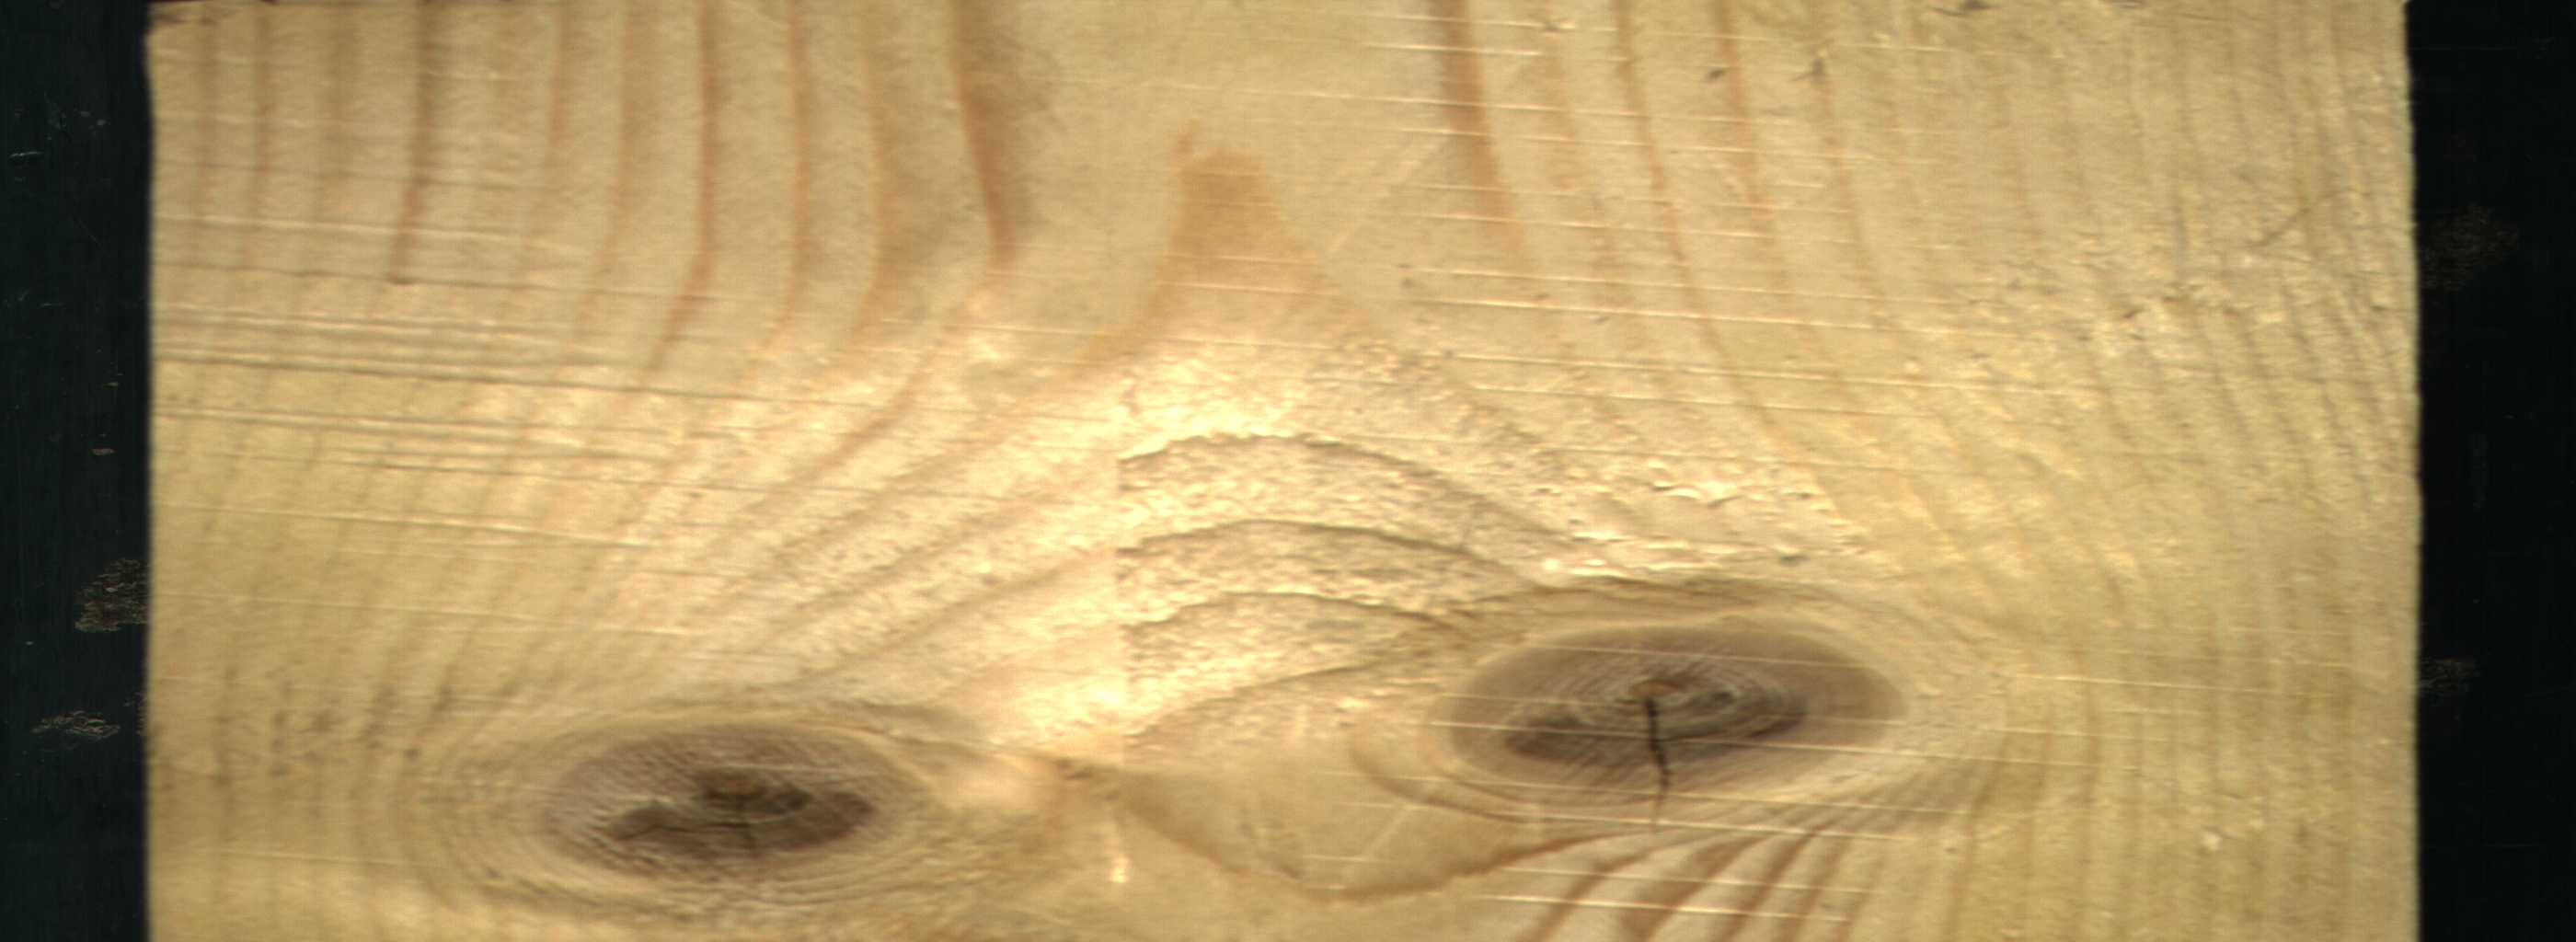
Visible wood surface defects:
knot_with_crack
Live_Knot